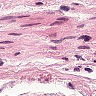
Metastatic tissue present: no